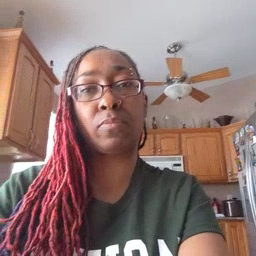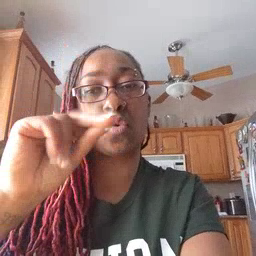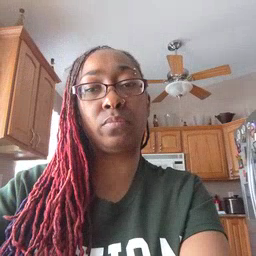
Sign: no